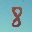
Label: 8